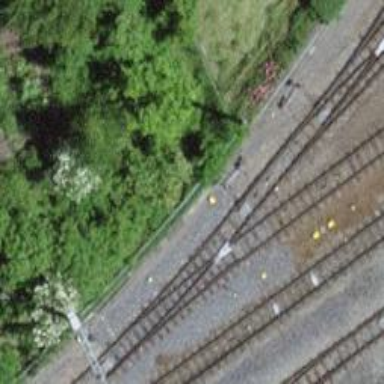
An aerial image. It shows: Railway switch.